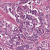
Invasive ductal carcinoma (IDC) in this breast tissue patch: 1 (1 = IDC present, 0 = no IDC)